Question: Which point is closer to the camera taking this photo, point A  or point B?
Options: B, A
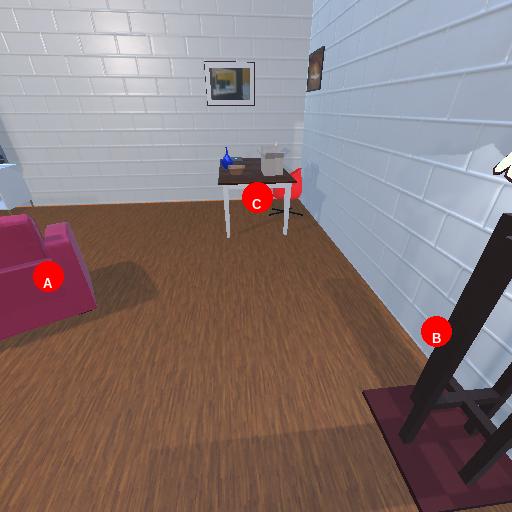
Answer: B